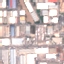
Label: Industrial